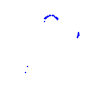
Particle: proton